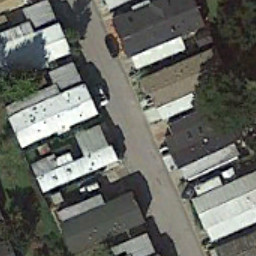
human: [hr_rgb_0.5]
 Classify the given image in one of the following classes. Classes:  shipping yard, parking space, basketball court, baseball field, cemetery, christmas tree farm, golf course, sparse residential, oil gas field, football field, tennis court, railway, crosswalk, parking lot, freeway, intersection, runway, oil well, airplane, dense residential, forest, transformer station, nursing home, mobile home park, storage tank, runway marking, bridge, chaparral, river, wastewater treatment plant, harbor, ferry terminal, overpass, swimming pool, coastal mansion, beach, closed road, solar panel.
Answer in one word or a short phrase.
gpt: mobile home park